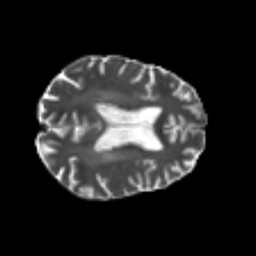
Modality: T2w
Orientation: axial
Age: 45
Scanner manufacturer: philips
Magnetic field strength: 3 T
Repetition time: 8.574 s
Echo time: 0.1268 s